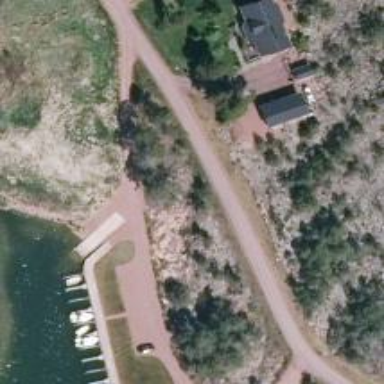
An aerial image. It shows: Slipway road for service vehicles.